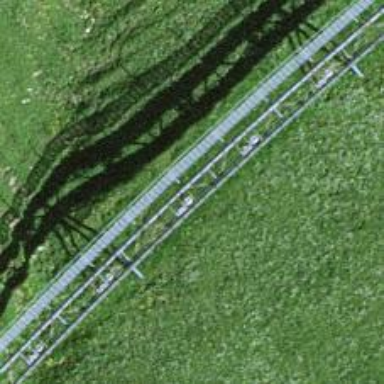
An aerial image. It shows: Funicular railway bridge.